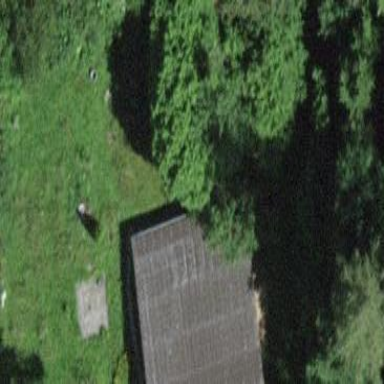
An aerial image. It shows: Garage building.